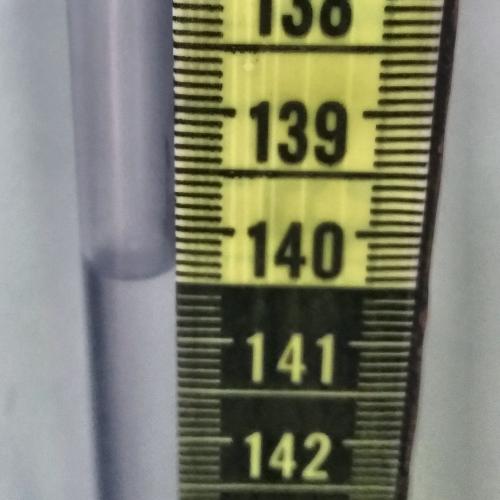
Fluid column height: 140.4 cm